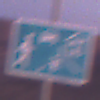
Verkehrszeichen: BeginnVerkehrsberuhigterBereich
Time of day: Dawn
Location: Outdoor (Nature)
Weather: PartlyCloudy
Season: NotSpecified
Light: Natural